【题型】证明题　【知识点】平面几何　【难度】easy
如图，$AB \perp BD$，$CD \perp BD$，垂足分别为 $B$、$D$，$AD$ 和 $BC$ 相交于 $E$，$EF \perp BD$，垂足为 $F$，证明：$\dfrac{1}{AB} + \dfrac{1}{CD} = \dfrac{1}{EF}$(不要求考生证明)。

若将图中的垂线改为斜交，如图，$AB \parallel CD$，$AD$、$BC$ 相交于点 $E$，过点 $E$ 作 $EF \parallel AB$ 交 $BD$ 于点 $F$，则：

（1）$\dfrac{1}{AB} + \dfrac{1}{CD} = \dfrac{1}{EF}$ 还成立吗？如果成立，请给出证明；如果不成立，请说明理由；

（2）请找出 $S_{\triangle ABD}$、$S_{\triangle BED}$ 和 $S_{\triangle BDC}$ 间的关系式，并给出证明。

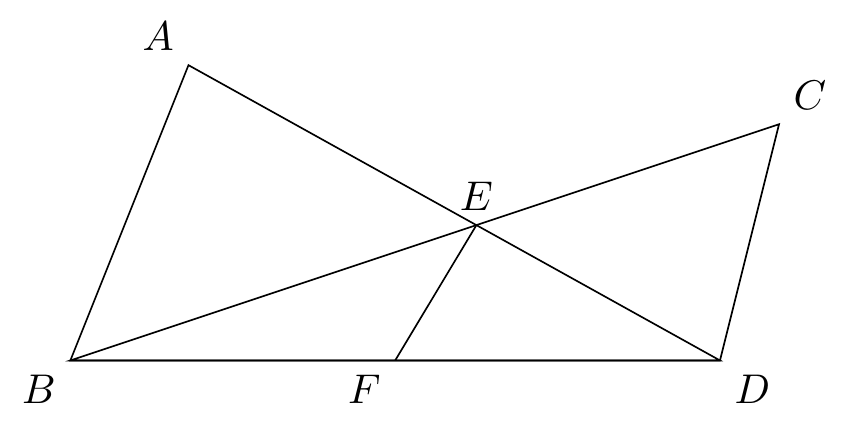
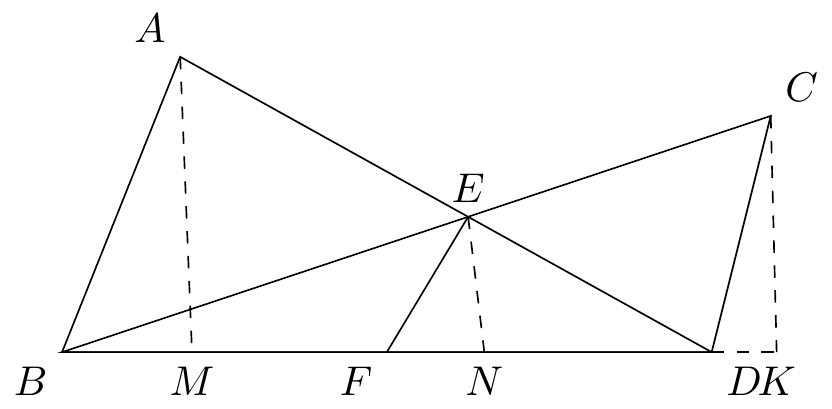
【解答】
（1）成立。

证明：$\because AB \parallel EF$

$\therefore \dfrac{EF}{AB} = \dfrac{DF}{DB}$

$\because CD \parallel EF$

$\therefore \dfrac{EF}{CD} = \dfrac{BF}{DB}$

$\therefore \dfrac{EF}{AB} + \dfrac{EF}{CD} = \dfrac{DF}{DB} + \dfrac{BF}{DB} = \dfrac{DB}{DB} = 1$

$\therefore \dfrac{1}{AB} + \dfrac{1}{CD} = \dfrac{1}{EF}$

（2）关系式为：

$\dfrac{1}{S_{\triangle ABD}} + \dfrac{1}{S_{\triangle BDC}} = \dfrac{1}{S_{\triangle BED}}$

证明如下：分别过 $A$ 作 $AM \perp BD$ 于 $M$，过 $E$ 作 $EN \perp BD$ 于 $N$，过 $C$ 作 $CK \perp BD$ 交 $BD$ 的延长线于 $K$。

由题设可得：
$\dfrac{1}{AM} + \dfrac{1}{CK} = \dfrac{1}{EN}$

$\therefore \dfrac{2}{BD \cdot AM} + \dfrac{2}{BD \cdot CK} = \dfrac{2}{BD \cdot EN}$

即
$\dfrac{1}{\dfrac{1}{2} BD \cdot AM} + \dfrac{1}{\dfrac{1}{2} BD \cdot CK} = \dfrac{1}{\dfrac{1}{2} BD \cdot EN}$

又：
$\dfrac{1}{2} BD \cdot AM = S_{\triangle ABD}$，$\dfrac{1}{2} BD \cdot CK = S_{\triangle BCD}$

$\therefore \dfrac{1}{2} BD \cdot EN = S_{\triangle BED}$

$\therefore \dfrac{1}{S_{\triangle ABD}} + \dfrac{1}{S_{\triangle BDC}} = \dfrac{1}{S_{\triangle BED}}$

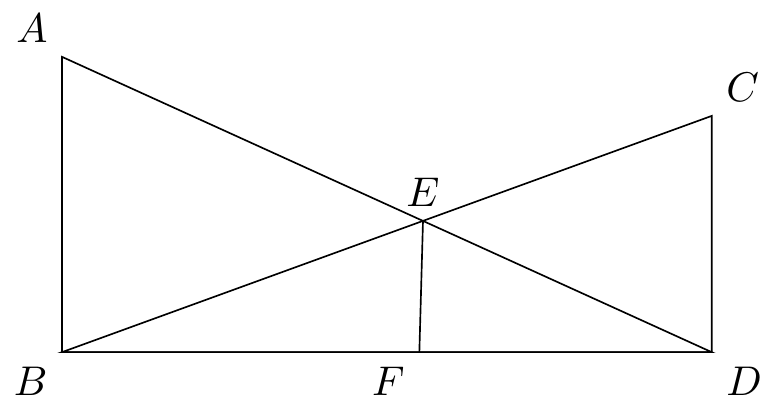